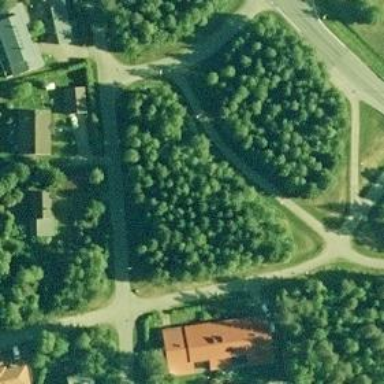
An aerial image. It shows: Cycleway.